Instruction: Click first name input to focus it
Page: traveler
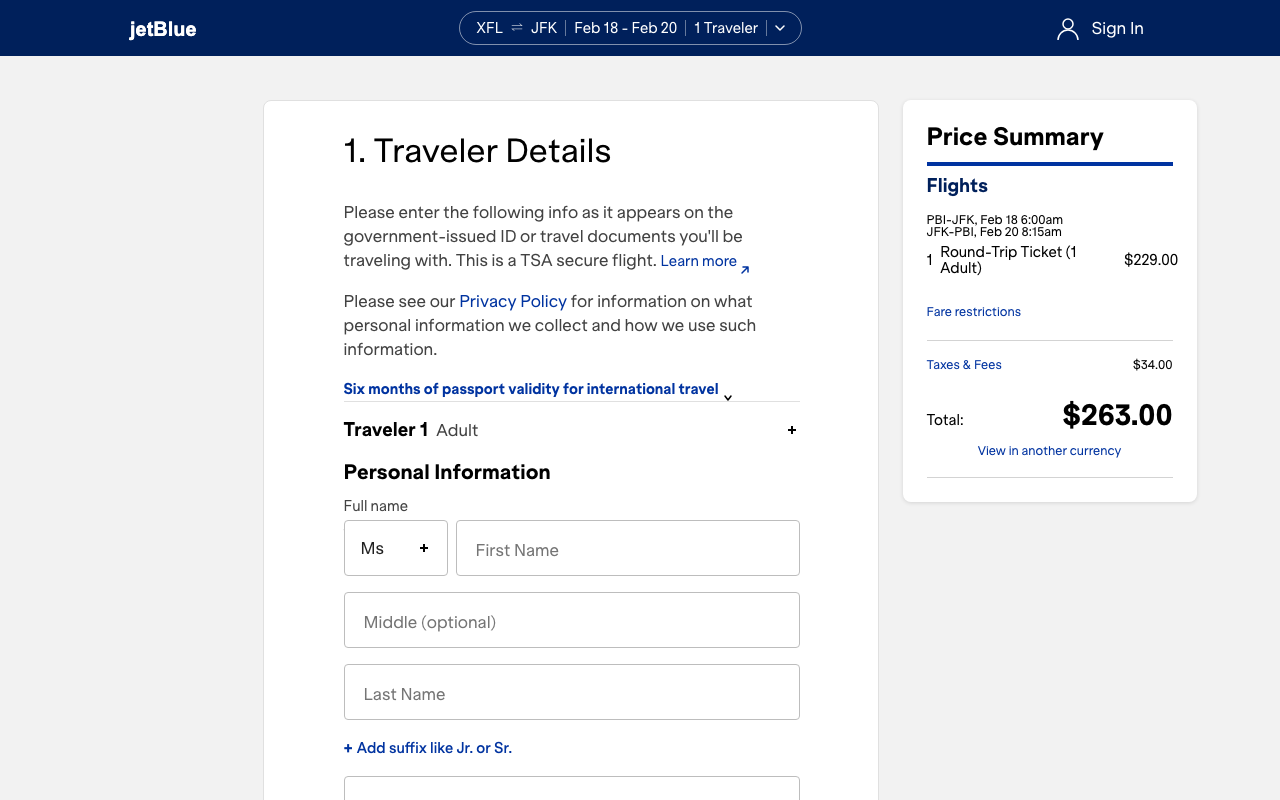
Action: click